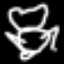
Label: frog